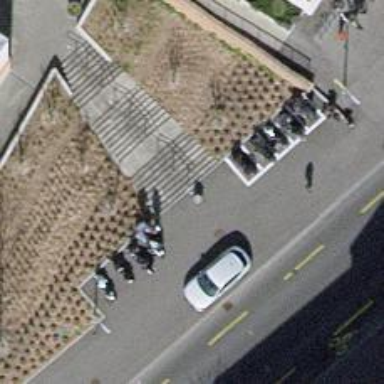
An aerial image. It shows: Road with steps.